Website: bh-photo
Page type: store-pickup
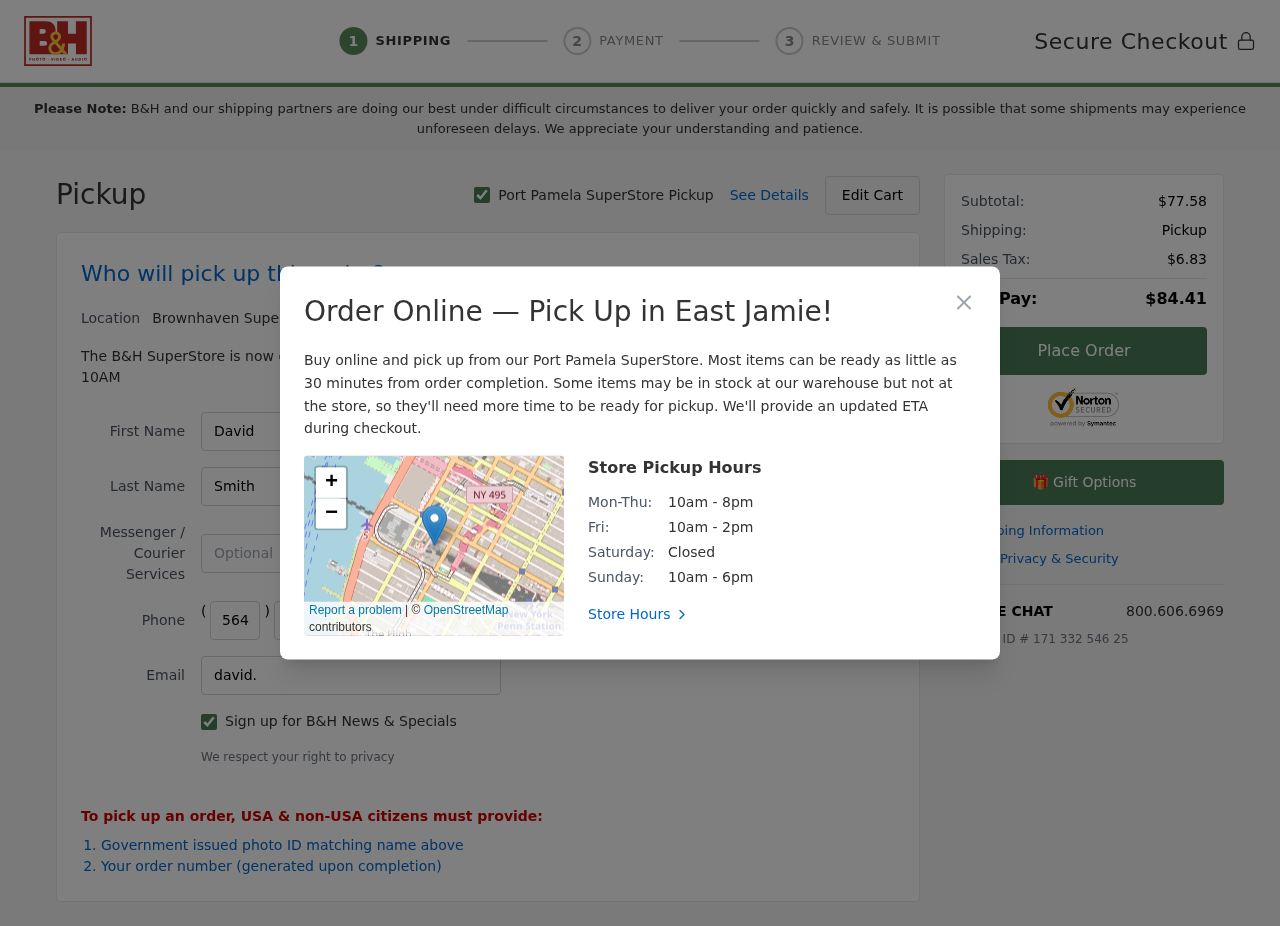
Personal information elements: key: PII_CITY
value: Port Pamela
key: PII_CITY2
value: Brownhaven
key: PII_CITY3
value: East Jamie
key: PII_EMAIL
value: david.smith@hotmail.com
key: PII_FIRSTNAME
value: David
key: PII_LASTNAME
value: Smith
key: PII_PHONE_AREA
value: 564
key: PII_PHONE_PREFIX
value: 301
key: PII_PHONE_SUFFIX
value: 6329
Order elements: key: ORDER_SUBTOTAL
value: $77.58
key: ORDER_TAX
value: $6.83
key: ORDER_TOTAL
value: $84.41
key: ORDER_ID
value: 171 332 546 25